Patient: sex M, age 65
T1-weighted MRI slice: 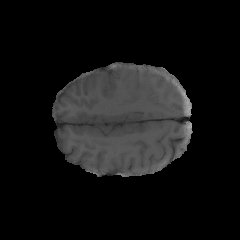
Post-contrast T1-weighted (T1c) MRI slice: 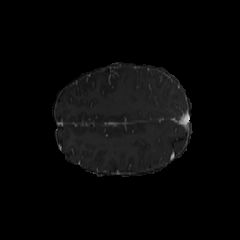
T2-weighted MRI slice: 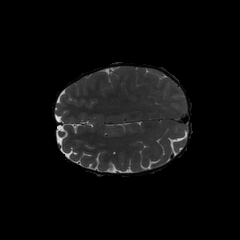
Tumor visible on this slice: no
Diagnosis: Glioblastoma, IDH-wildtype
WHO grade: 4